Interaction volume radius: 5 \u00c5
Interaction volume height: 40 \u00c5
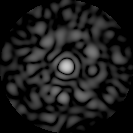
Disorder parameter: 0.8391